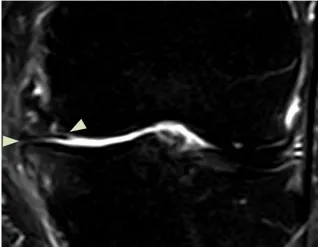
Coronal. Sequential T2 views of the knee from patient #1. . 10/20.
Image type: radiology (mri)